Field crop: maize
Growth stage: 2
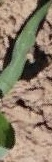
Species: maize